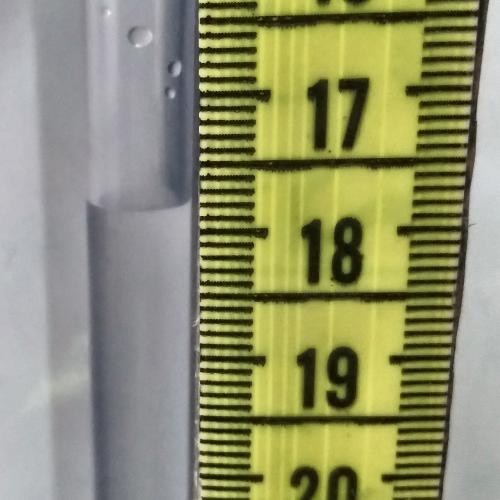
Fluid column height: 17.8 cm